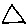
Label: triangle